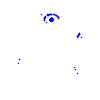
Particle: electron